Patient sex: M
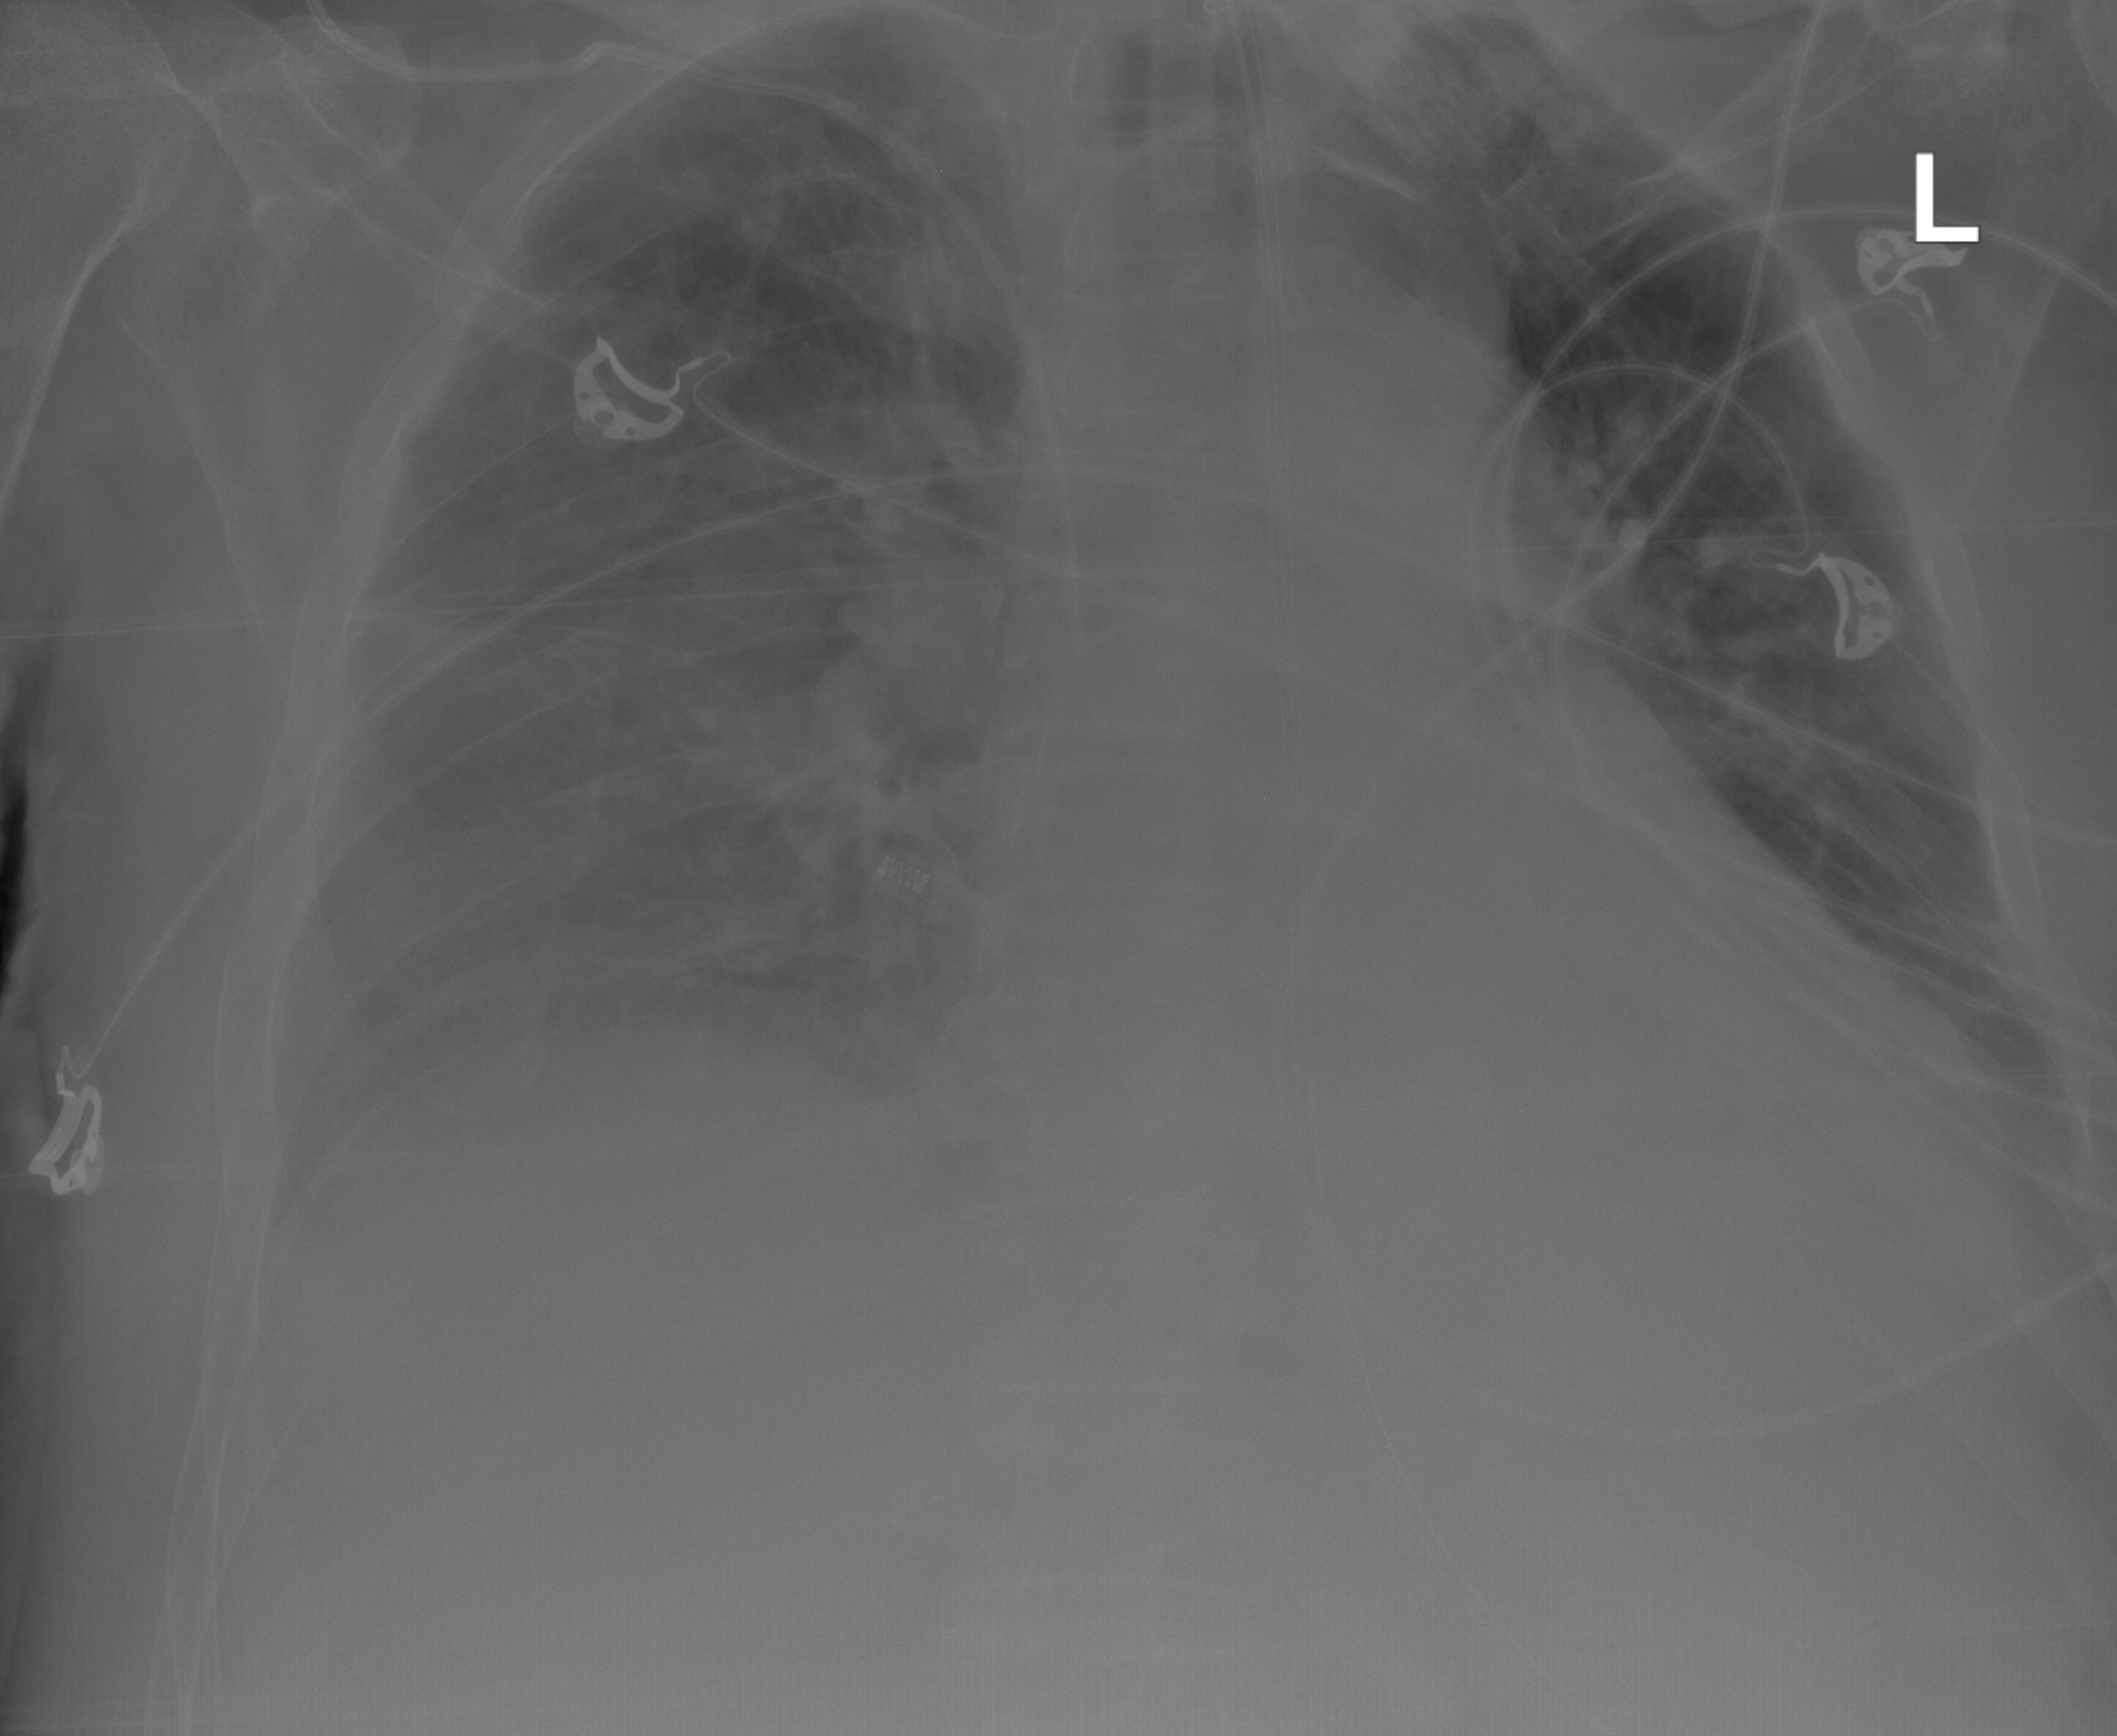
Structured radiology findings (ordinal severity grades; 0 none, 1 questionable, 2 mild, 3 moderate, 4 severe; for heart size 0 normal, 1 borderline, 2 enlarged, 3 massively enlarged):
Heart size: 2
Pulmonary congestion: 2
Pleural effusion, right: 2
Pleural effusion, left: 1
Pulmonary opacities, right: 1
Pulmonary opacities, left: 0
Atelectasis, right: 2
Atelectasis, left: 1